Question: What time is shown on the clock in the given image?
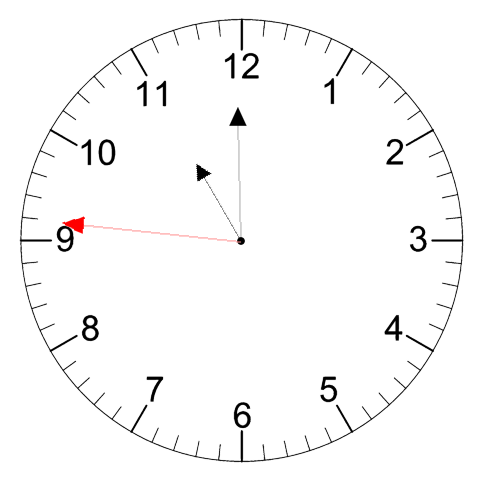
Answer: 10:59:46